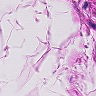
Metastatic tissue present: no